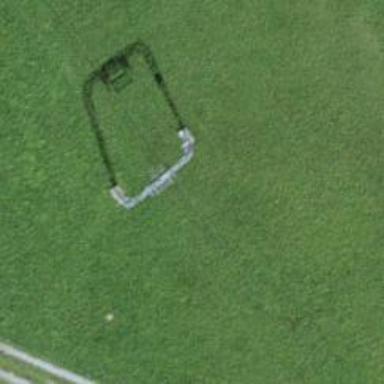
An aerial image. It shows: Pylon used for aerialway.